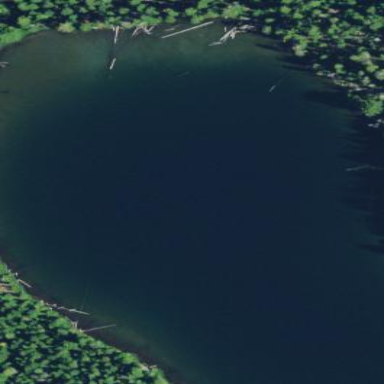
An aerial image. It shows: Serene lake surrounded by nature.